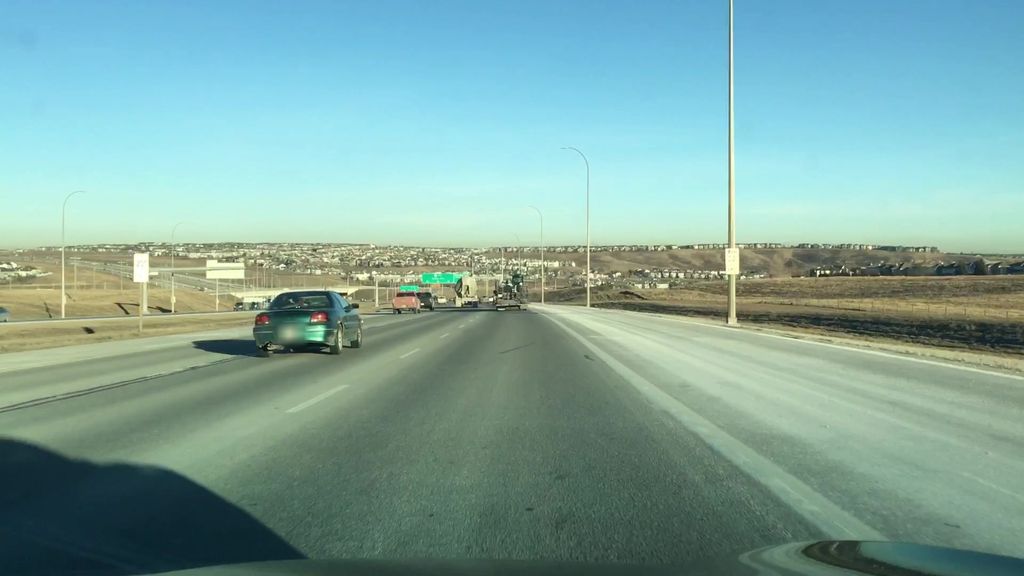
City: calgary